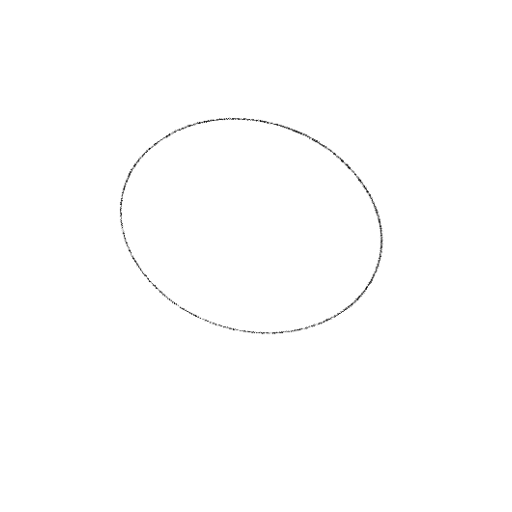
Crossing number: 0